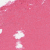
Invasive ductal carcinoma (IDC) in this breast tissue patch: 0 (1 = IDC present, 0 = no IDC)